Question: I need to be able to visualize a special sort of diagram. In the past I always used Highcharts or Google charts for my data visualizations, but this time I cannot find any suitable chart in the mentioned libraries.
Actually the desired result should look like this:

So what I have is a cartesian coordinate system (with date axis), which contains several rectangles. Iam really looking forward to any recommendations on this.
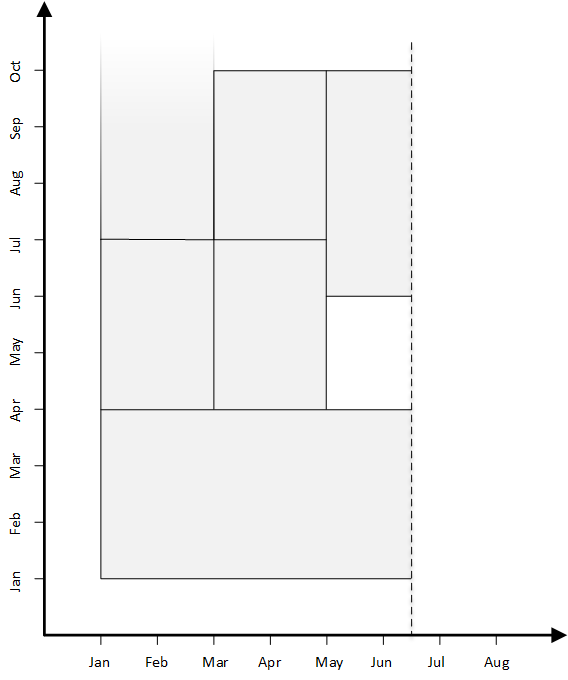
Answer: If you want to stick with Highcharts, your best is probably going to be the renderer:
<URL>
You could also work this out using area series, but that could get a little messy after a while...
{{edit:
'''
example using the area method:
'''
<URL>